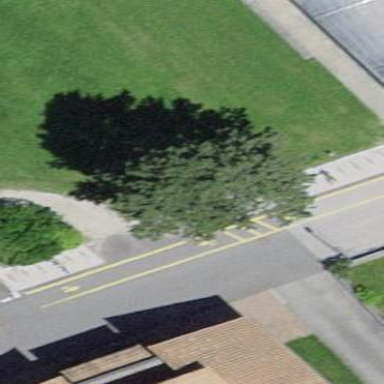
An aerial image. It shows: Bicycle parking facility.